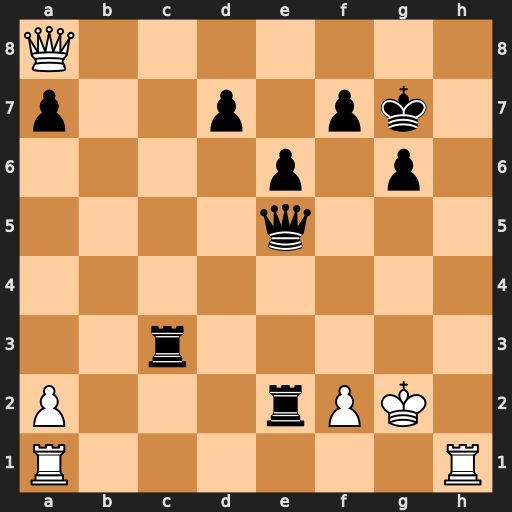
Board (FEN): Q7/p2p1pk1/4p1p1/4q3/8/2r5/P3rPK1/R6R
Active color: w
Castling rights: -
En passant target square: -
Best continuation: Qh8#